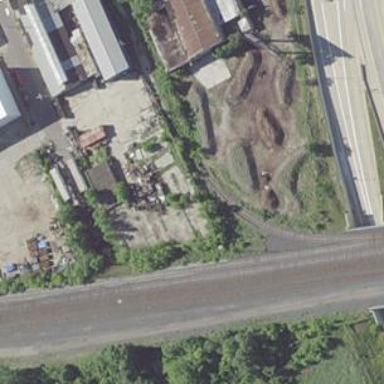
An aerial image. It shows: Abandoned railway spur.